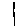
Label: line